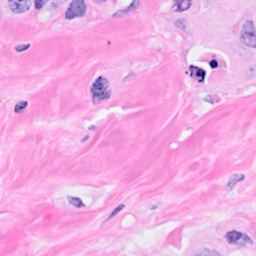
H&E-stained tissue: Breast